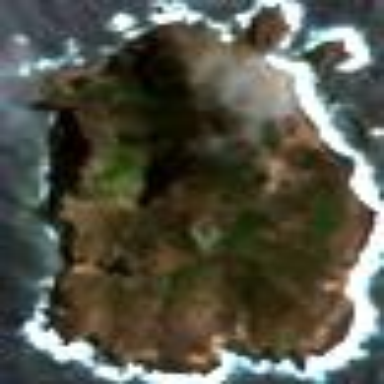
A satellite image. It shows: Island with natural coastline.